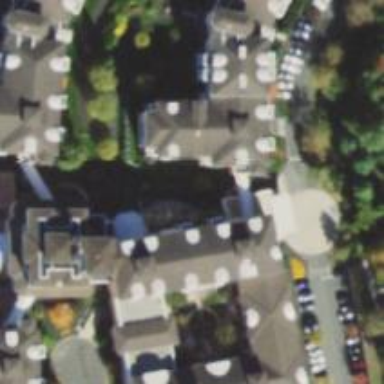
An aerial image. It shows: Nursing home.